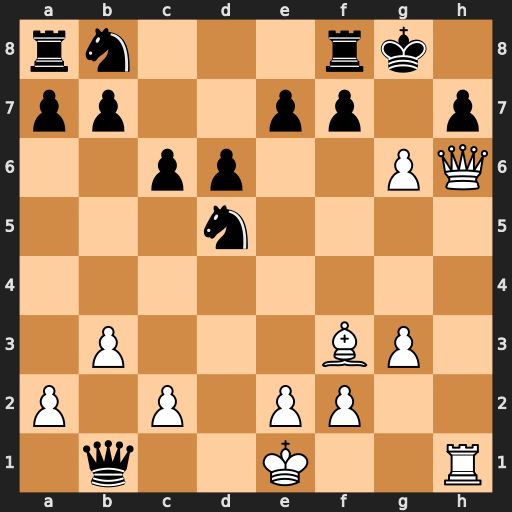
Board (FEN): rn3rk1/pp2pp1p/2pp2PQ/3n4/8/1P3BP1/P1P1PP2/1q2K2R
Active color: w
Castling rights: K
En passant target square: -
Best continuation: Kd2 Qxh1 gxh7+ Kh8 Qxf8+